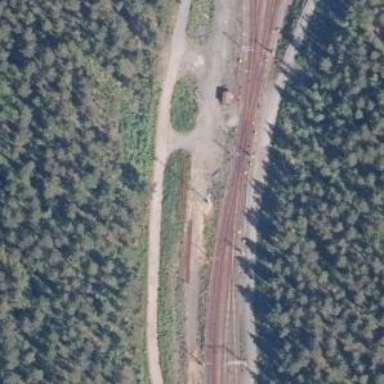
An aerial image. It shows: Rail yard with electrified contact lines for the trains.